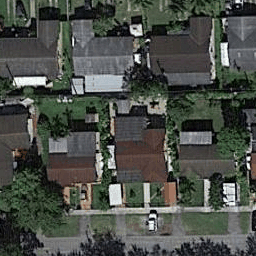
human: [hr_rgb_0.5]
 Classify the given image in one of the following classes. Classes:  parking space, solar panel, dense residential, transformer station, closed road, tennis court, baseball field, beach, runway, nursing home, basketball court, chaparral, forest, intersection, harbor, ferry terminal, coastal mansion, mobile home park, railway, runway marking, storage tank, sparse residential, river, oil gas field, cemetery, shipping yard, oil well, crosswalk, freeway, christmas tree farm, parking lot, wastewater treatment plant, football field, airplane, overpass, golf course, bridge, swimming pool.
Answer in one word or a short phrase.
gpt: dense residential